Сосуды, пронизывающие тело человека и питающие органы и ткани кислородом и питательными веществами, образуют так называемую кровеносную систему. Кровеносная система человека представляет интерес не только с медицинской, но и с чисто физической точки зрения. Её исследованием мы и займёмся в этой задаче.
Часть A. Движение по сосудам Сначала кровь под давлением поступает в левый желудочек сердца, откуда перекачивается в аорту, а от неё идёт по разветвляющейся системе артерий, переходящих затем в капилляры. После прохождения капилляров кровь собирается в вены и возвращается обратно в сердце через большую полую вену. Рассмотрим сначала, как кровь протекает по сосудам. Пусть между концами сосуда создаётся разность давлений $\Delta p$, тогда объёмный расход $J$ через этот сосуд будет в первом приближении пропорционален разности давлений, т.е.:\[J=\frac{\Delta p}R,\]где $R$ называется сопротивлением потоку и возникает преимущественно из-за вязкости жидкости. Ясно, что чем больше толщина сосуда, тем меньше будет сопротивление потоку, поэтому при рассмотрении кровеносной системы в дальнейшем будем считать сопротивление потоку ненулевым лишь для мелких и разветвлённых сосудов — капилляров. При решении этой части задачи можете использовать следующие численные значения: $\it1)$ объёмный поток крови через аорту $J_0=5\ \cfracл{мин}$; $\it2)$ средняя создаваемая сердцем разность давлений в кровеносной системе $\Delta p=159\ гПа$; $\it3)$ частота сердечных сокращений $T^{-1}=60\ мин^{-1}$; $\it4)$ плотность крови $\rho=1.06\cdot10^3\ \cfrac{кг}{м^3}$. Все ответы приводите в единицах СИ.
Найдите среднюю скорость $v_0$ крови в аорте, если её диаметр равен $d=3.0\ см$. Будем для простоты считать, что кровеносная система между аортой и большой полой веной представляет собой $5\cdot10^9$ капилляров диаметром $8\ мкм$, как показано на рисунке $\it1$. Скорость движения крови по капиллярам обозначим $v'$.
Найдите $\cfrac{v'}{v_0}$. На рисунке $\it2(a)$ показана дуга аорты — часть аорты, непосредственно соединяющаяся с сердцем. Движение крови в ней подобно движению в $U$-образной трубке (рис. $\it2(b)$), разворачивающейся на $180^\circ$, на изогнутый участок которой со стороны жидкости действует сила.
Найдите поток импульса крови $J_P$, текущей через аорту.
Часть B. Сердце и сосуды Включим теперь в рассмотрение сердце. Систему из сердца и кровеносных сосудов для простоты можно смоделировать системой, показанной на рисунке $\it3$. Жидкость подаётся в систему под действием поршня 1 под постоянным давлением $p_1$. Поршень 2 перемещается так, чтобы давление жидкости в его цилиндре было постоянно и равно $p_2\ (p_2 < p_1)$, и жидкость перетекает в цилиндр второго поршня по трубе $AD$ с ненулевым сопротивлением потоку. В тот момент, когда объём жидкости в цилиндре поршня 1 достигает минимума, давление в нём падает до величины, совсем немного меньшей $p_2$, и жидкость возвращается в цилиндр 1 по верхней трубе с околонулевым сопротивлением потоку, пока система не возвращается в исходное состояние. Эта модель описывает один цикл колебаний сердца.
Найдите силу $F$, действующую на изогнутый участок аорты со стороны текущей крови.
Найдите давления $p_B$ и $p_C$ в точках $B$ и $C$, находящихся на высоте $h$ ниже уровня $AD$. Ответы выразите через плотность жидкости $\rho$, ускорение свободного падения $g$, $h$ и давления $p_1$ и $p_2$. Считайте течение жидкости в трубе $AD$ стационарным. Давление и объём жидкости в цилиндре поршня 1 соответствует давлению и объёму в левом желудочке сердца. На рисунке $\it4$ процесс, происходящий в левом желудочке, показан на $p-V$-диграмме.
Какому участку на $p-V$-диаграмме соответствует процесс, когда левый желудочек сокращается и перекачивает кровь в аорту? Укажите направление протекания этого процесса.
Выразите мощность сердца $\mathcal P$ через период сердцебиения $T$ и переменные, показанные на рисунке $\it4$.
Часть C. Сужение сосудов Иногда к стенкам сосудов могут прикрепляться инородные тела, а вызванное этим увеличение сопротивления потоку чревато развитием серьёзных сердечно-сосудистых заболеваний. Эффективным методом лечения сужения является внедрение обходного сосуда параллельно суженному кровеносному. Известно, что по закону Пуазёйля сопротивление потоку у трубки радиуса $a$ обратно пропорционально $a^4$. Предполагается, что во всех трёх случаях, показанных на рисунке $\it5$, разность давлений между концами сосуда одинакова и равна $\Delta p$.
Выразите сопротивление потоку $R$ всей кровеносной системы через период сердцебиения $T$ и переменные, показанные на рисунке $\it4$.
Найдите сопротивление потоку $R_a$ для трубки, показанной на рисунке $\it5(a)$.
Найдите отношение $\cfrac{R_1}{R_0}$ (см. рис. $\it5(b)$), если радиус суженного сосуда $a_1=\cfrac{a_0}2$ в два раза меньше радиуса обыкновенного $a_0$. Найдите отношение $\cfrac{J_b}{J_a}$ объёмного расхода жидкости, протекающей по трубкам в случаях $\it(a)$ и $\it(b)$.
Часть D. Эластичность сердца. В этой части задачи мы исследуем подробнее вопрос эластичности сердца. В результате сокращения мышечных волокон, в тканях сердца возникает напряжение, влияние которого эффективно схоже с наличием у тканей поверхностного натяжения $\alpha$. В качестве модели сердца рассмотрим сферу радиуса $r$, давление внутри которой на $\Delta p$ больше давления снаружи. Форма и размер сферы остаются постоянными под действием эффективного поверхностного натяжения, возникающего при сокращении мышечных волокон.
Какую часть $\cfrac{a_2}{a_0}$ должен составлять радиус обходного сосуда от радиуса исходного, чтобы объёмный расход жидкости, протекающей по трубкам в случаях $\it(a)$ и $\it(c)$, был одинаков? Приведите ответ с точностью до двух значащих цифр.
Выразите через $\alpha$ силу $F$, с которой две половинки сферы притягивают друг друга (см. рис. $\it6(a)$).
Выразите через $\Delta p$ силу давления $F$, действующую на каждую из половинок сферы из-за разности давлений внутри и снаружи. Отсюда найдите связь между $\Delta p$ и $\alpha$. Одной из причин развития сердечной недостаточности может быть увеличение размера левого желудочка, перекачивающего кровь в аорту. Так как левый желудочек можно описать рассмотренной выше моделью, для поддержания той же разности давлений в кровеносной системе сердечным мышцам нужно прикладывать больше усилий. Например, пусть размер левого желудочка увеличился на $20\,\text%$.
Найдите, насколько должно возрасти эффективное поверхностное натяжение тканей сердца, $\cfrac{\Delta\alpha}\alpha$.
Учитывая, что в больном сердце столько же мышечных волокон, сколько и в здоровом, найдите, насколько должна увеличиться сила сокращений отдельных волокон, $\cfrac{\Delta F}F$.
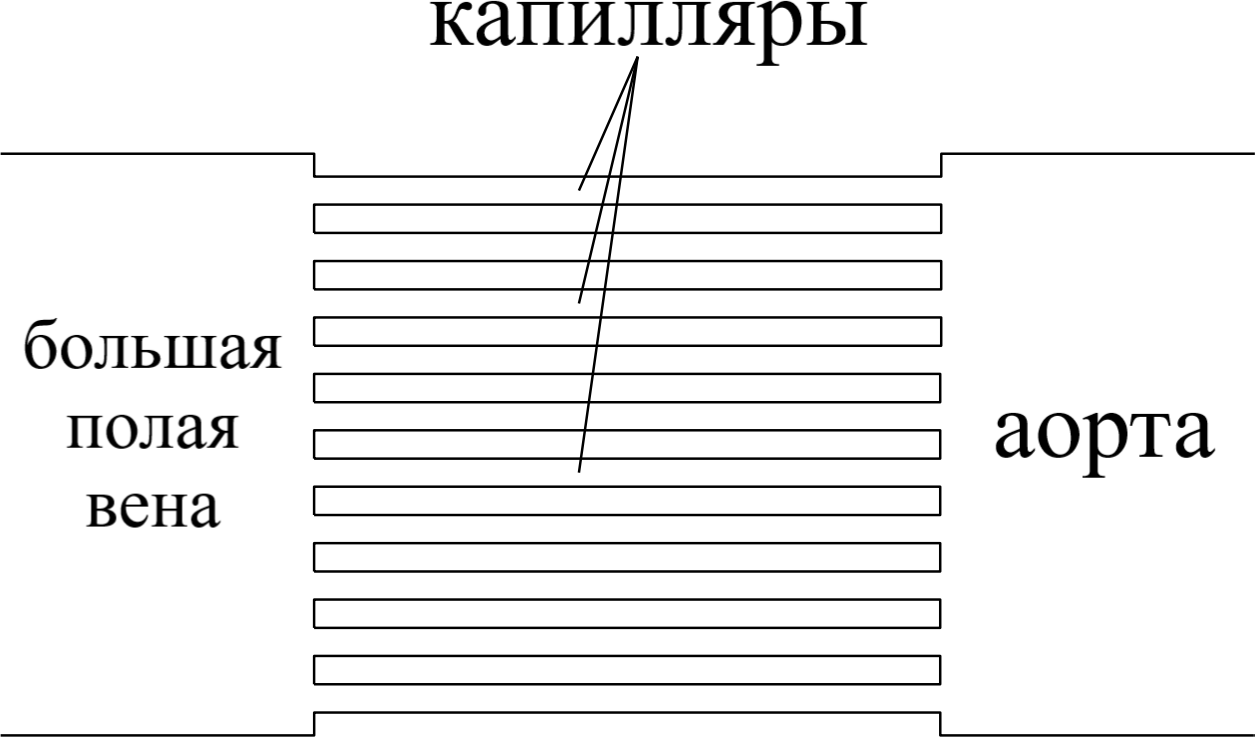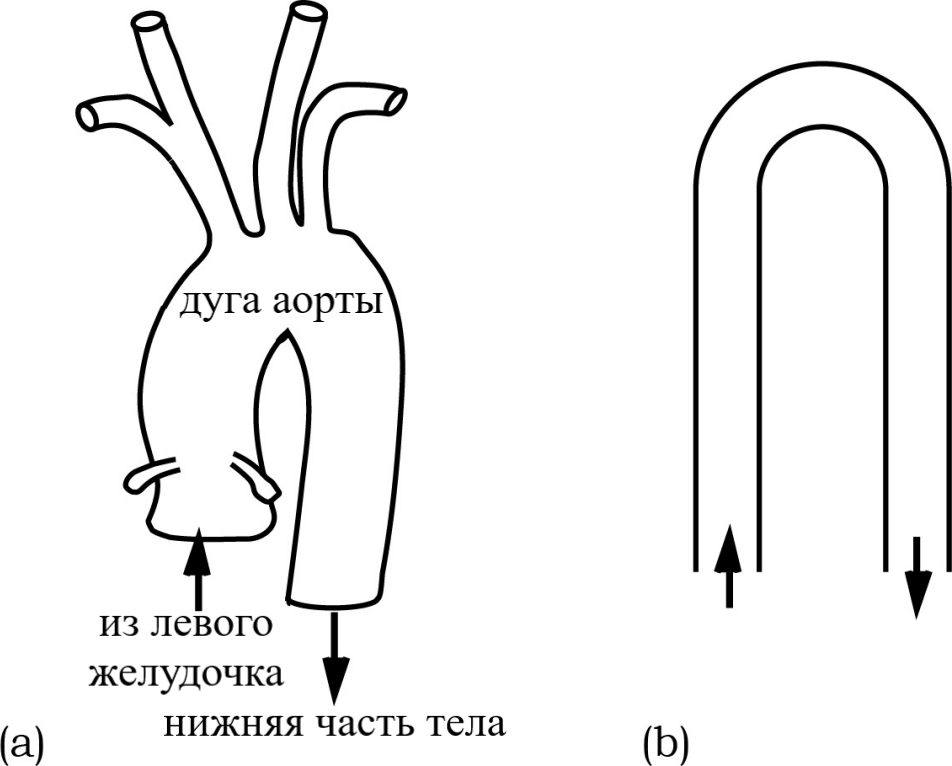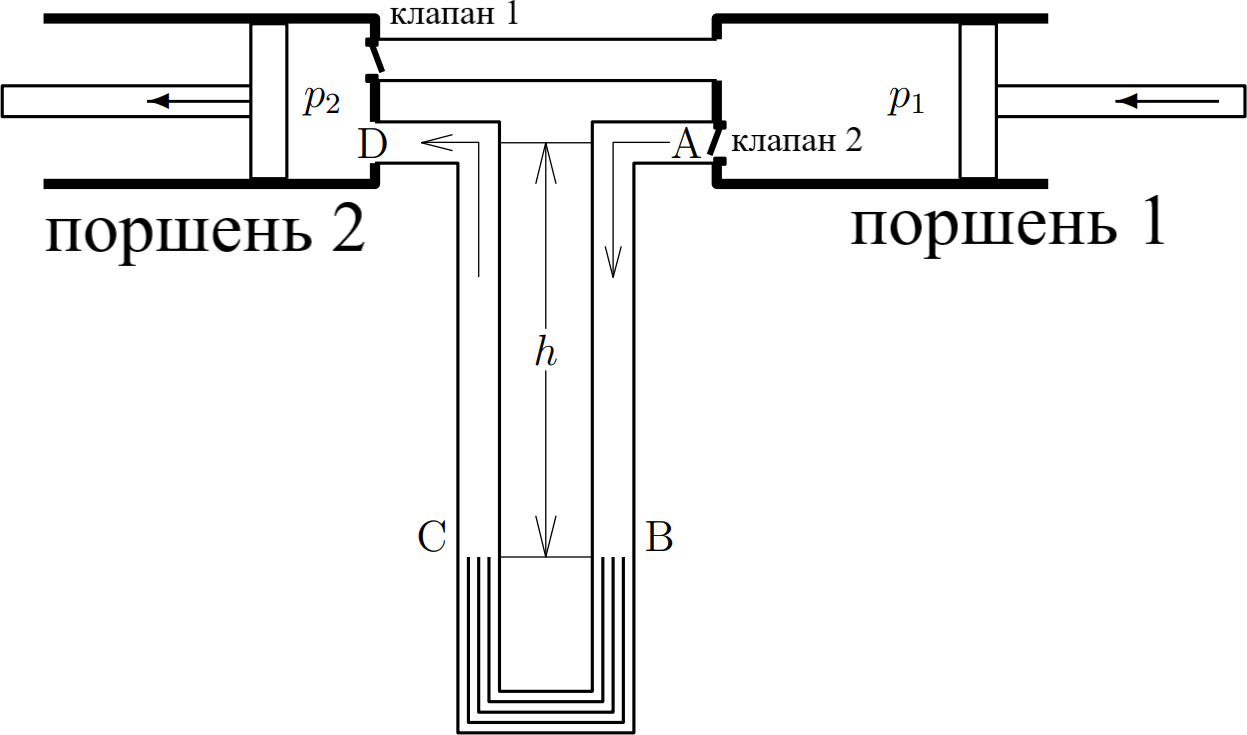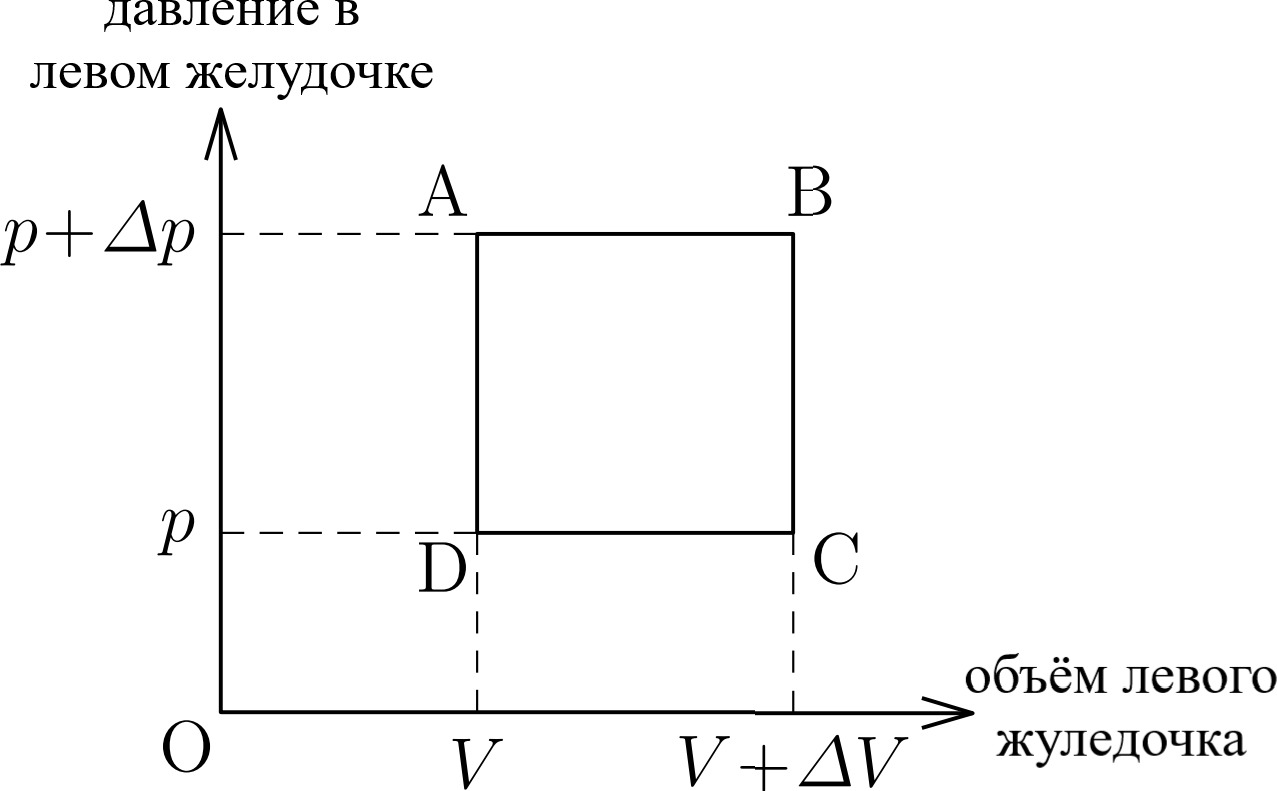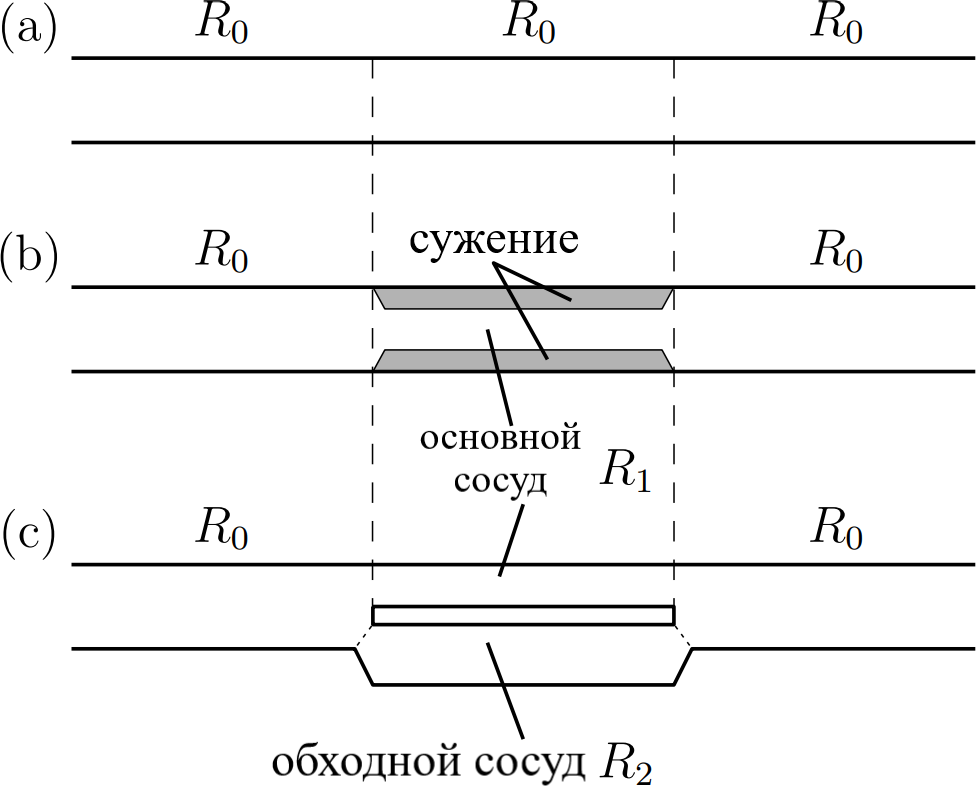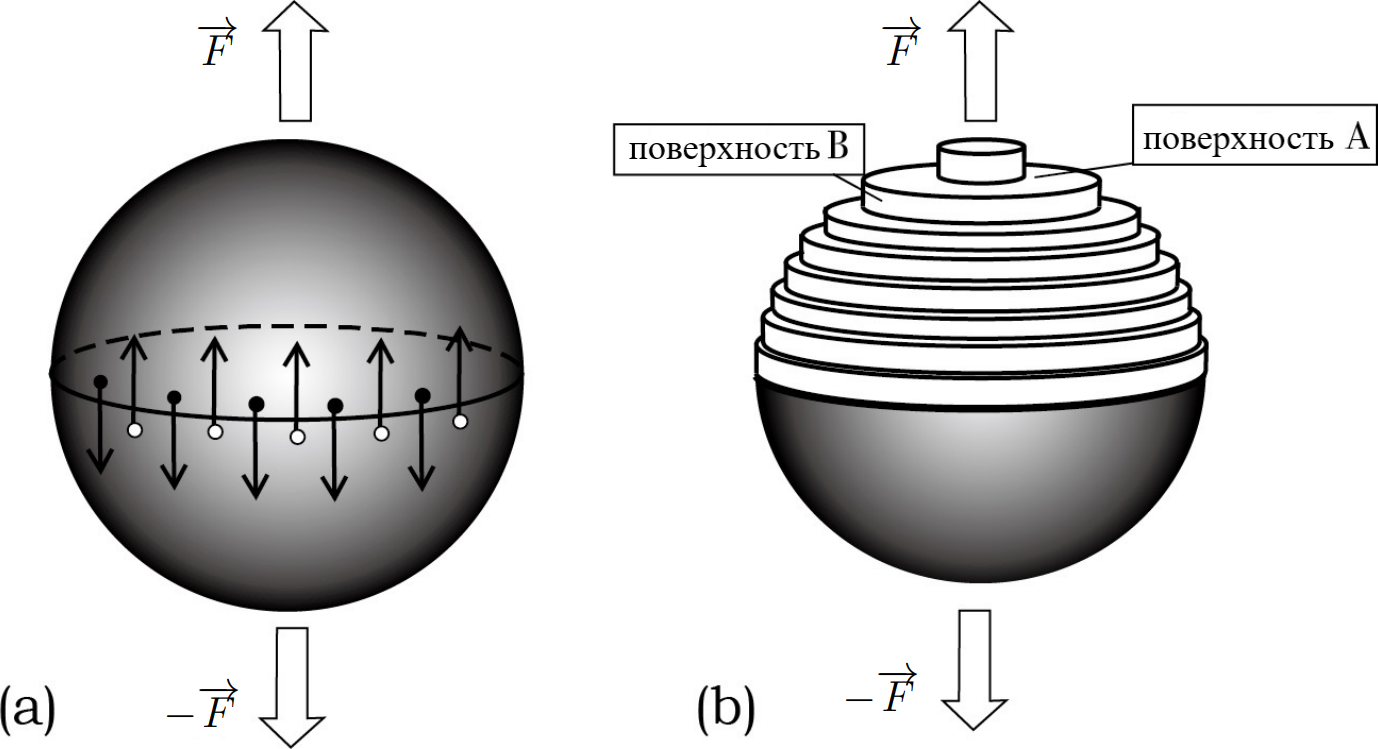
Найдите среднюю скорость $v_0$ крови в аорте, если её диаметр равен $d=3.0\ см$.
Ответ: \[v_0=1.18\cdot10^{-1}\ \fracмс\]

Найдите $\cfrac{v'}{v_0}$.
Ответ: \[\frac{v'}{v_0}=2.81\cdot10^{-3}\]

Найдите поток импульса крови $J_P$, текущей через аорту.
Ответ: \[J_P=1.04\cdot10^{-2}\ Н\]

Найдите силу $F$, действующую на изогнутый участок аорты со стороны текущей крови.
Ответ: \[F=2.08\cdot10^{-2}\ Н\]

Найдите давления $p_B$ и $p_C$ в точках $B$ и $C$, находящихся на высоте $h$ ниже уровня $AD$. Ответы выразите через плотность жидкости $\rho$, ускорение свободного падения $g$, $h$ и давления $p_1$ и $p_2$. Считайте течение жидкости в трубе $AD$ стационарным.
Ответ: \[p_B=p_1+\rho gh,\quad p_C=p_2+\rho gh\]

Какому участку на $p-V$-диаграмме соответствует процесс, когда левый желудочек сокращается и перекачивает кровь в аорту? Укажите направление протекания этого процесса.
Ответ: \[B\to A\]

Выразите мощность сердца $\mathcal P$ через период сердцебиения $T$ и переменные, показанные на рисунке $\it4$.
Ответ: \[\mathcal P=\frac{\Delta V\Delta p}T\]

Выразите сопротивление потоку $R$ всей кровеносной системы через период сердцебиения $T$ и переменные, показанные на рисунке $\it4$.
Ответ: \[R=T\frac{\Delta p}{\Delta V}\]

Найдите сопротивление потоку $R_a$ для трубки, показанной на рисунке $\it5(a)$.
Ответ: \[R_a=3R_0\]

Найдите отношение $\cfrac{R_1}{R_0}$ (см. рис. $\it5(b)$), если радиус суженного сосуда $a_1=\cfrac{a_0}2$ в два раза меньше радиуса обыкновенного $a_0$. Найдите отношение $\cfrac{J_b}{J_a}$ объёмного расхода жидкости, протекающей по трубкам в случаях $\it(a)$ и $\it(b)$.
Ответ: \[\frac{R_1}{R_0}=16,\quad\frac{J_b}{J_a}=\frac16\]

Какую часть $\cfrac{a_2}{a_0}$ должен составлять радиус обходного сосуда от радиуса исходного, чтобы объёмный расход жидкости, протекающей по трубкам в случаях $\it(a)$ и $\it(c)$, был одинаков? Приведите ответ с точностью до двух значащих цифр.
Ответ: \[\frac{a_2}{a_0}=\sqrt[4]\frac{15}{16}=0.98\]

Выразите через $\alpha$ силу $F$, с которой две половинки сферы притягивают друг друга (см. рис. $\it6(a)$).
Ответ: \[F=2\pi r\alpha\]

Выразите через $\Delta p$ силу давления $F$, действующую на каждую из половинок сферы из-за разности давлений внутри и снаружи. Отсюда найдите связь между $\Delta p$ и $\alpha$.
Ответ: \[\Delta p=\pi r^2\Delta p,\quad\Delta p=\frac{2\alpha}r\]

Найдите, насколько должно возрасти эффективное поверхностное натяжение тканей сердца, $\cfrac{\Delta\alpha}\alpha$.
Ответ: \[\frac{\Delta\alpha}\alpha=20\,\text%\]

Учитывая, что в больном сердце столько же мышечных волокон, сколько и в здоровом, найдите, насколько должна увеличиться сила сокращений отдельных волокон, $\cfrac{\Delta F}F$.
Ответ: \[\frac{\Delta f}f=44\,\text%\]
Темы:
T, Механика, Гидродинамика, Поверхностное натяжение, Цикл, Поток